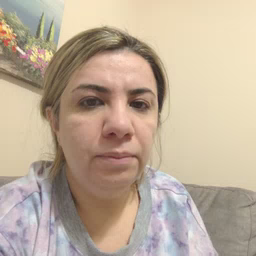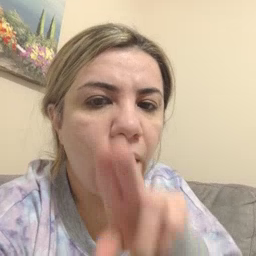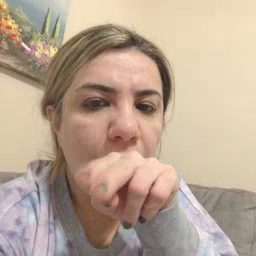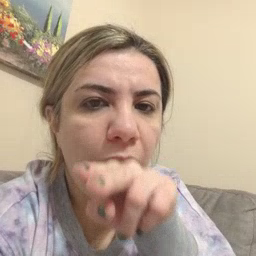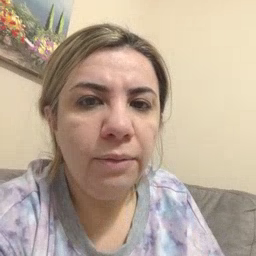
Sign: tongue